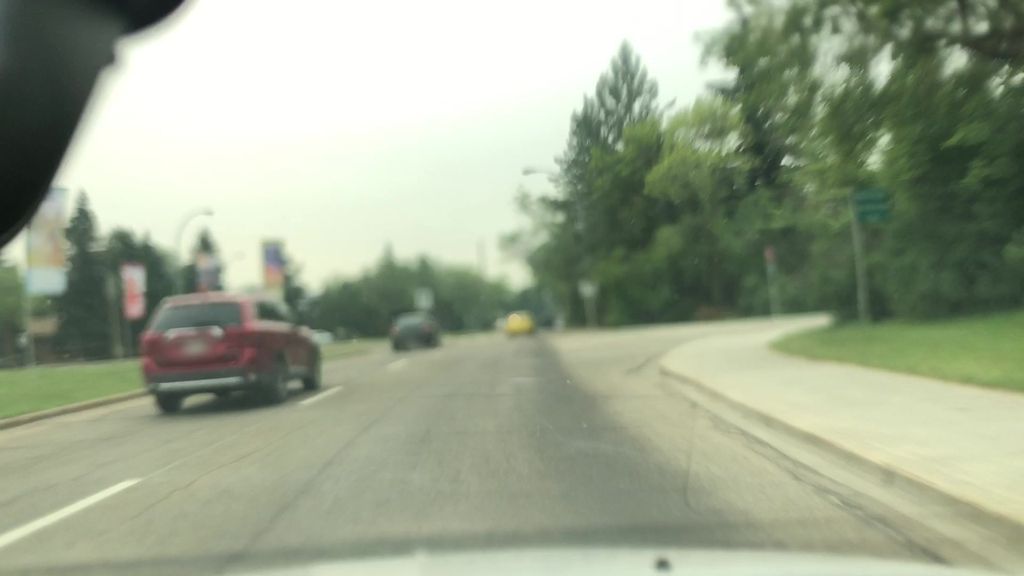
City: edmonton